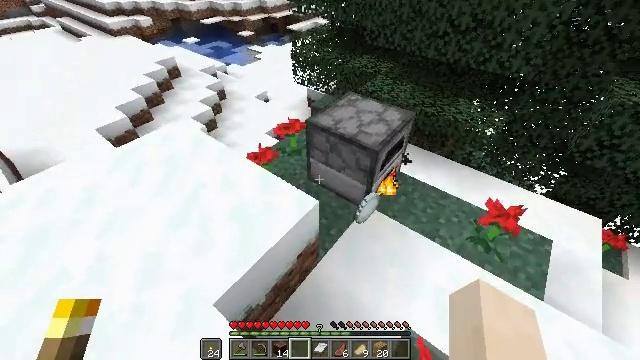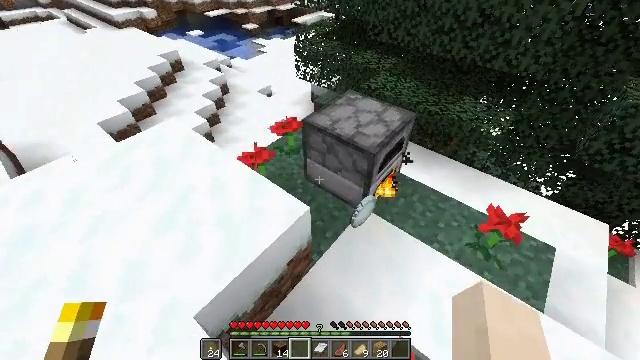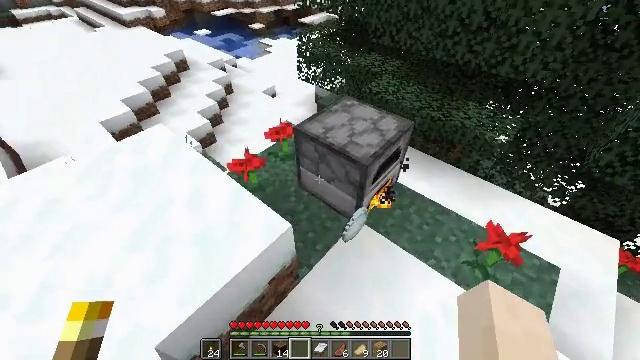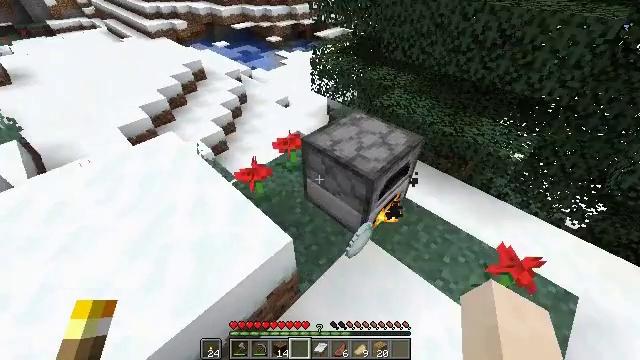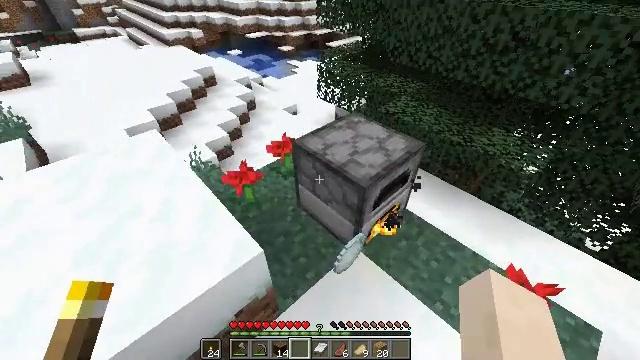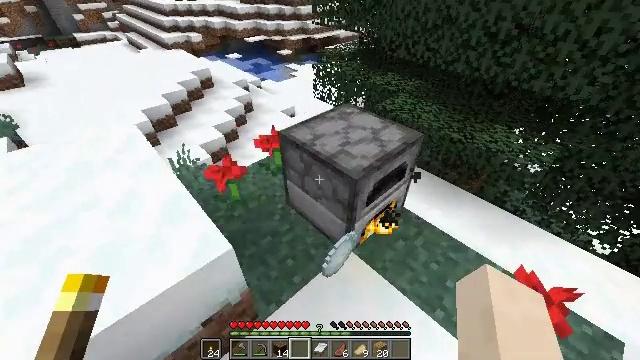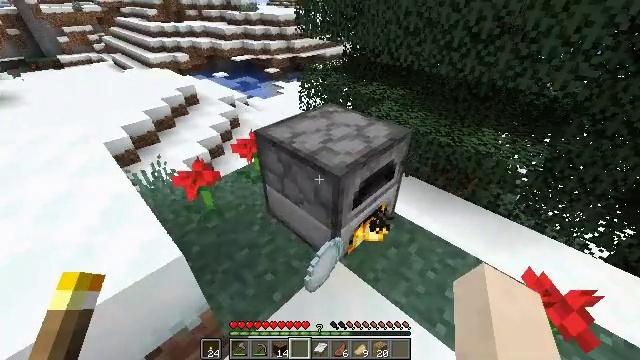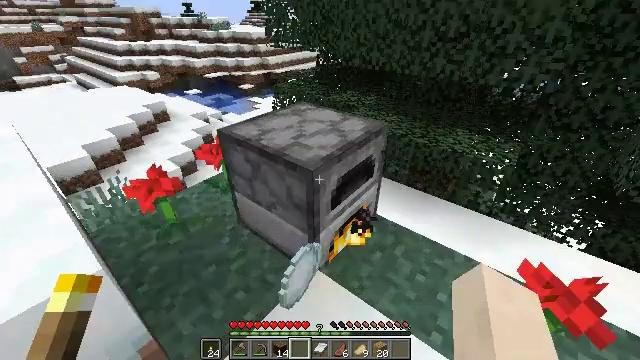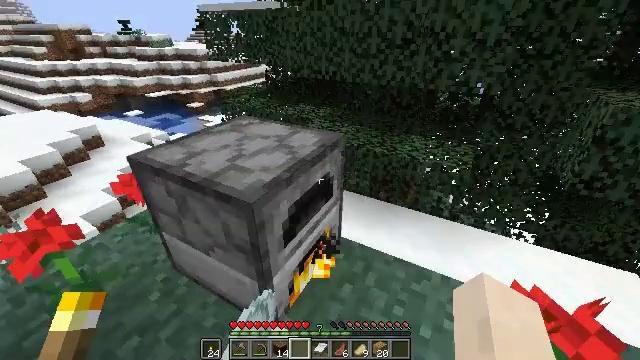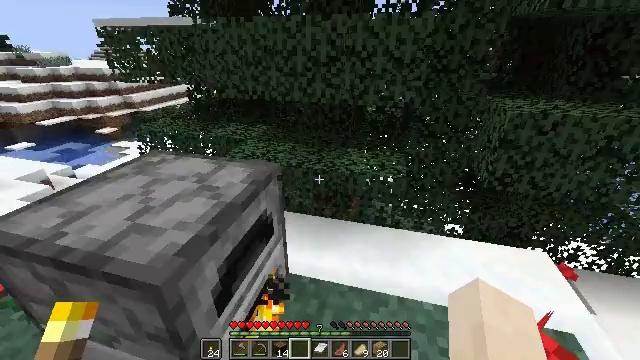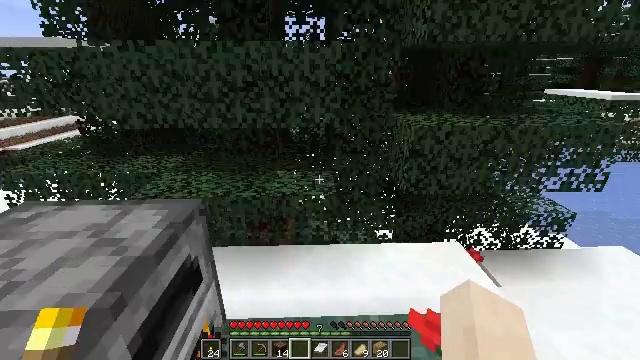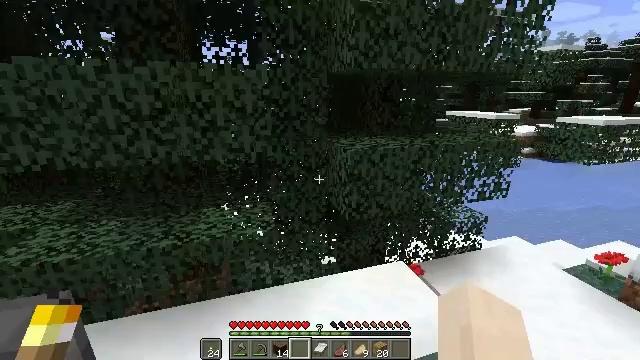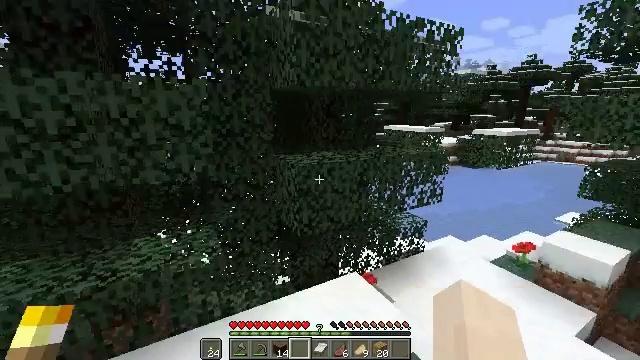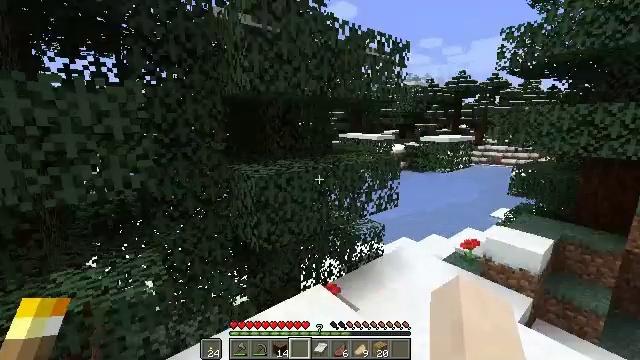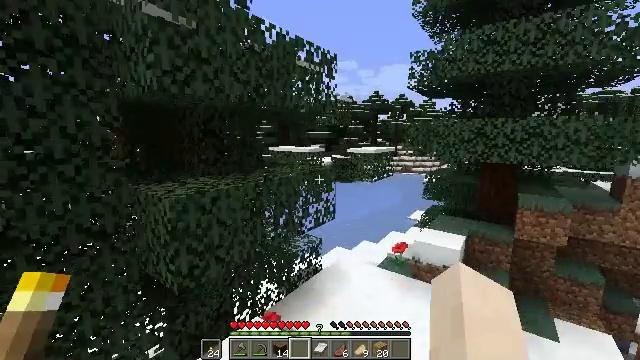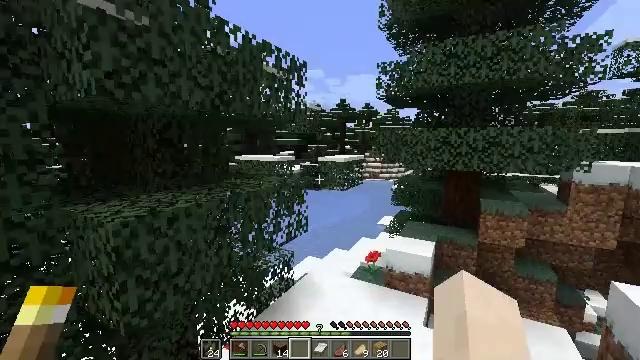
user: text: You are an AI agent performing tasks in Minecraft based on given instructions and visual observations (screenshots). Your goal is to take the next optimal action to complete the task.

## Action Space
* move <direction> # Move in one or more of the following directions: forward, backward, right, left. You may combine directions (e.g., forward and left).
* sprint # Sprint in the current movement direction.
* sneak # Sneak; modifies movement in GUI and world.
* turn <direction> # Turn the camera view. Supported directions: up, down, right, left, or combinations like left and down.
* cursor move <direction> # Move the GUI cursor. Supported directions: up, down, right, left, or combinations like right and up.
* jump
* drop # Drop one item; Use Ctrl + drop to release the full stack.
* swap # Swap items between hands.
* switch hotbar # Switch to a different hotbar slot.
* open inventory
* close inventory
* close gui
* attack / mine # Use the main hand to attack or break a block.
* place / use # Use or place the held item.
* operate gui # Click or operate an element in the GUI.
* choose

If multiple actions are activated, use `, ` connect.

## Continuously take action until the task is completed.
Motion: motion action
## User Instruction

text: Remove a snowball from the inventory.
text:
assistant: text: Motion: move forward and move right, turn left and down
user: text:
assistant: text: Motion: move forward and move right, turn left
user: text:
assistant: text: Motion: move forward and move right, turn left and up
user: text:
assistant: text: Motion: move forward, turn left and up
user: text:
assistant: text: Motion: move forward, turn up
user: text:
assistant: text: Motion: move forward, turn right and up
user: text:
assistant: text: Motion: move forward, turn right and up
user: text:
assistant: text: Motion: move forward, turn right and up
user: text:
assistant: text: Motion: move forward, turn right and up
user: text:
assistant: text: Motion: move forward, turn right and up
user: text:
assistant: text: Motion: move forward, turn right and up
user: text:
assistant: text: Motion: move forward, turn right and up
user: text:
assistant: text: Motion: move forward, turn right and up
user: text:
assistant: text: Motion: move forward, turn right and up
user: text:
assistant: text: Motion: move forward, turn right and up
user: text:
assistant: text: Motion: move forward, turn right
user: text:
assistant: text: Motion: turn right
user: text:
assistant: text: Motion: turn right and up
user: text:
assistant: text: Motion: no_op
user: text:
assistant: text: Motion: no_op
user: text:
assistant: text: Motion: move right
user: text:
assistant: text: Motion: move right
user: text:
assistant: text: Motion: move right
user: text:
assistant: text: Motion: move right
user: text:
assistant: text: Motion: move right, turn right
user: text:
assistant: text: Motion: turn right and down
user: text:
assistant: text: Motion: turn right and down
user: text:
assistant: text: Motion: turn right and down
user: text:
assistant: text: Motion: turn right and down
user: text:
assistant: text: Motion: turn right and down